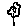
Label: flower